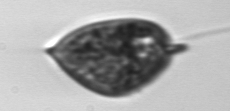
Label: Prorocentrum_micans